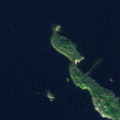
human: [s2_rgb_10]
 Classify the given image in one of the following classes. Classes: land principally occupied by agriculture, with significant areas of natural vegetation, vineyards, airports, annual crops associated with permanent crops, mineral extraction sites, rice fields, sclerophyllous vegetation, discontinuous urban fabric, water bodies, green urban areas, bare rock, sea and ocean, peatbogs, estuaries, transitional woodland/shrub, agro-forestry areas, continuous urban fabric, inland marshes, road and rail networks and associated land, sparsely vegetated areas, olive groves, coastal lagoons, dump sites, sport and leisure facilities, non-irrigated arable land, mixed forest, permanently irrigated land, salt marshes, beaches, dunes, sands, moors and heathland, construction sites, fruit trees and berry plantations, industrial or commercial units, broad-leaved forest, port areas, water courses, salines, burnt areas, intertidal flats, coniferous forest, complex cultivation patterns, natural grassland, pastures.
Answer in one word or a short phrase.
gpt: coniferous forest, water bodies